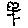
Label: tree